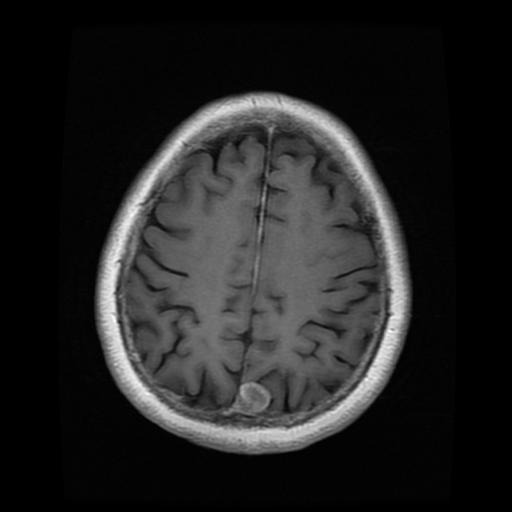
Label: meningioma